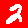
Digit: 2